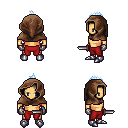
a pixel art fantasy rpg character, male body template, human, tanned skin, leather shoulder armor, red pants, white cyan mohawk hairstyle, cloth hood, metal gloves, metal boots, dagger, four views (front, back, left, right), 2x2 character sprite sheet, small pixel art, hard edges, no anti-aliasing